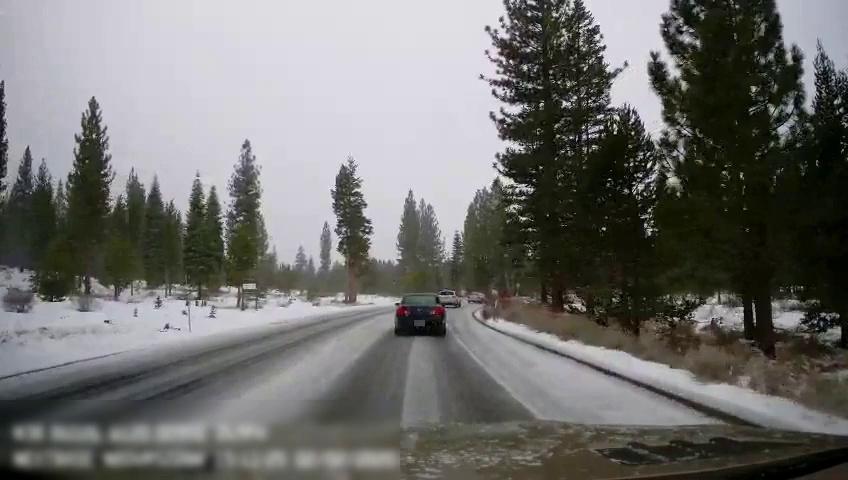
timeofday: Day
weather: Snowy
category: Drivable Space
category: Vehicles | Car
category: Vehicles | SUV
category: Vehicles | Car